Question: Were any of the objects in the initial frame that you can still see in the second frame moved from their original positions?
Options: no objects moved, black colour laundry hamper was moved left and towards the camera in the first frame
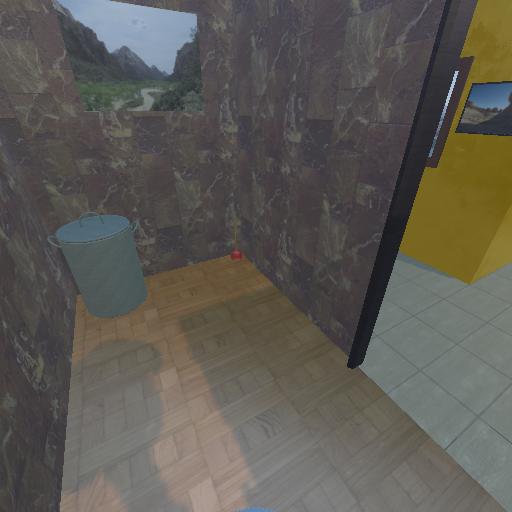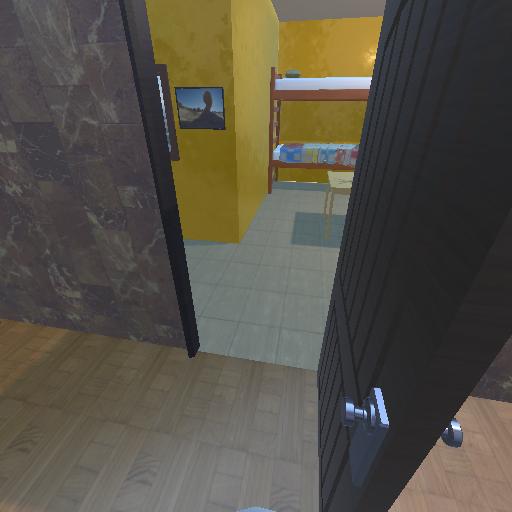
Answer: no objects moved